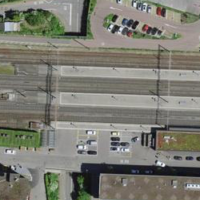
EUNIS habitat code: 57
Species observed at this site:
Geranium sanguineum